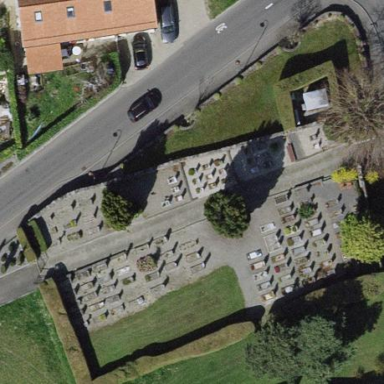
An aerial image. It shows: Cemetery.